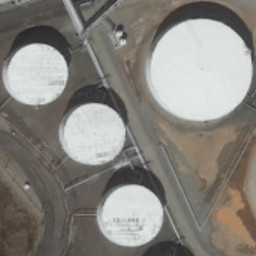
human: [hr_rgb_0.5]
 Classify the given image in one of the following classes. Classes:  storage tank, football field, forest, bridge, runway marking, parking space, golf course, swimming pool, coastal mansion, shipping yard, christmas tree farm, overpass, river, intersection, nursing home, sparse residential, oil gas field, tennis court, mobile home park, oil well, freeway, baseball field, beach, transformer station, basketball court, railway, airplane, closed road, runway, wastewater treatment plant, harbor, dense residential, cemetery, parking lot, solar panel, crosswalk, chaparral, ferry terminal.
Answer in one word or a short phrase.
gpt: storage tank